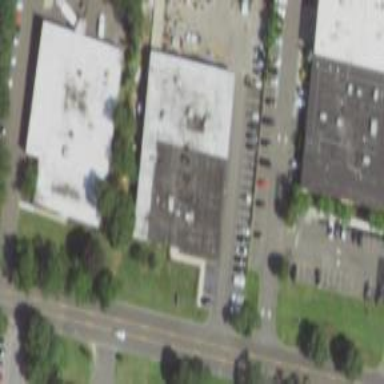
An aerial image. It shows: Commercial building.